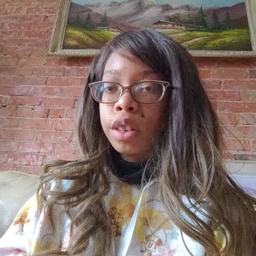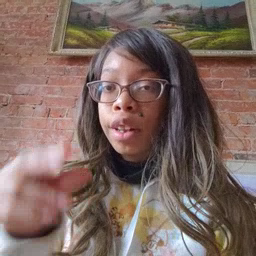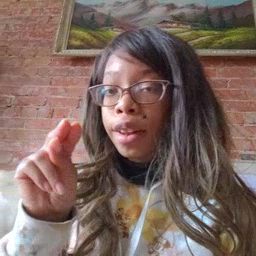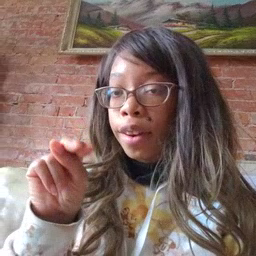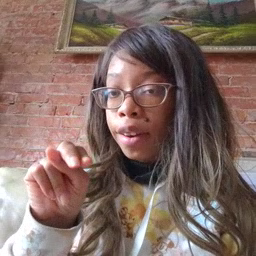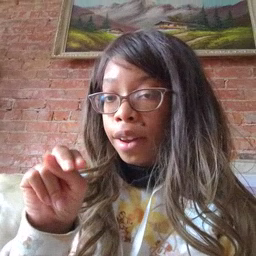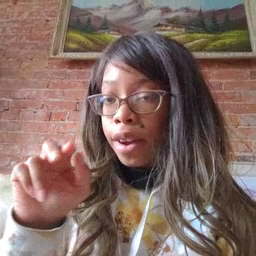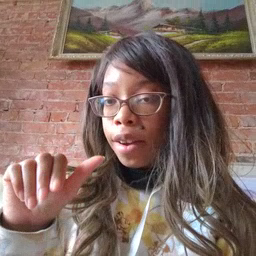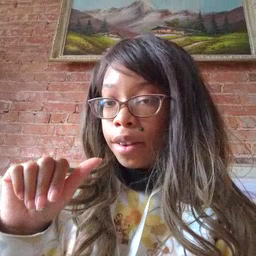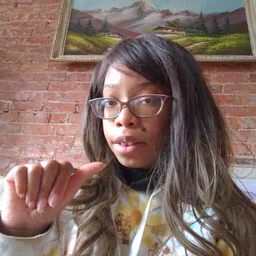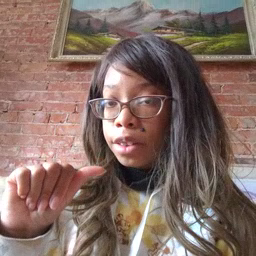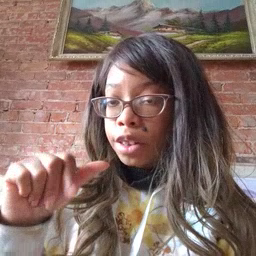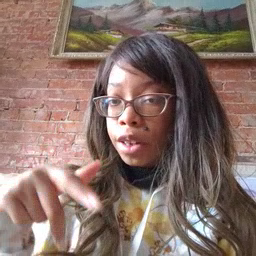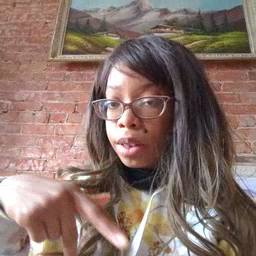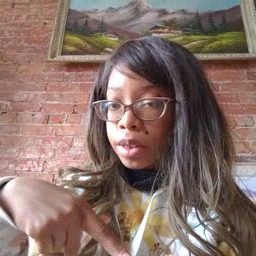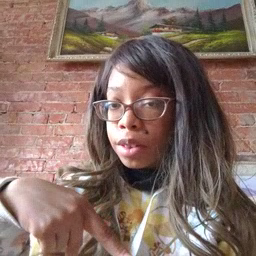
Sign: napkin